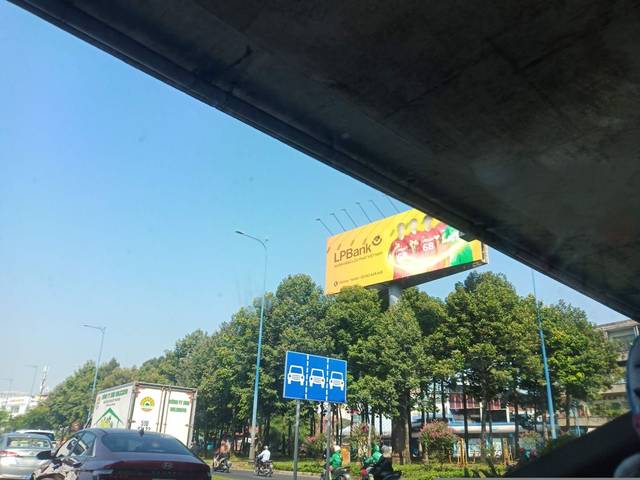
Region: Vietnam
Coordinates: 10.75, 106.669